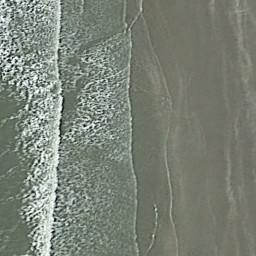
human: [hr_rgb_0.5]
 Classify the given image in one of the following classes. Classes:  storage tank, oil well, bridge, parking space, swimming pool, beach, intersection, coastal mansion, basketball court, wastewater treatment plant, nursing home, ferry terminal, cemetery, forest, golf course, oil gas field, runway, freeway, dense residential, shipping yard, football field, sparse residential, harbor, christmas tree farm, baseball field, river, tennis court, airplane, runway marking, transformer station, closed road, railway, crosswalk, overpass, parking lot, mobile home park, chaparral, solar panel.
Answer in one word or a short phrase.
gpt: beach